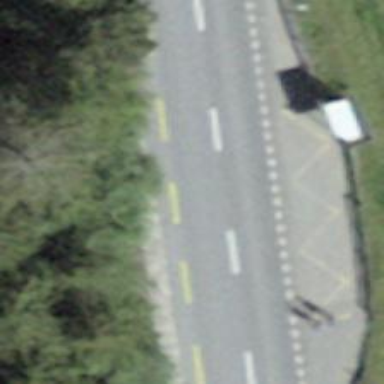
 serving as platform for public transportation."